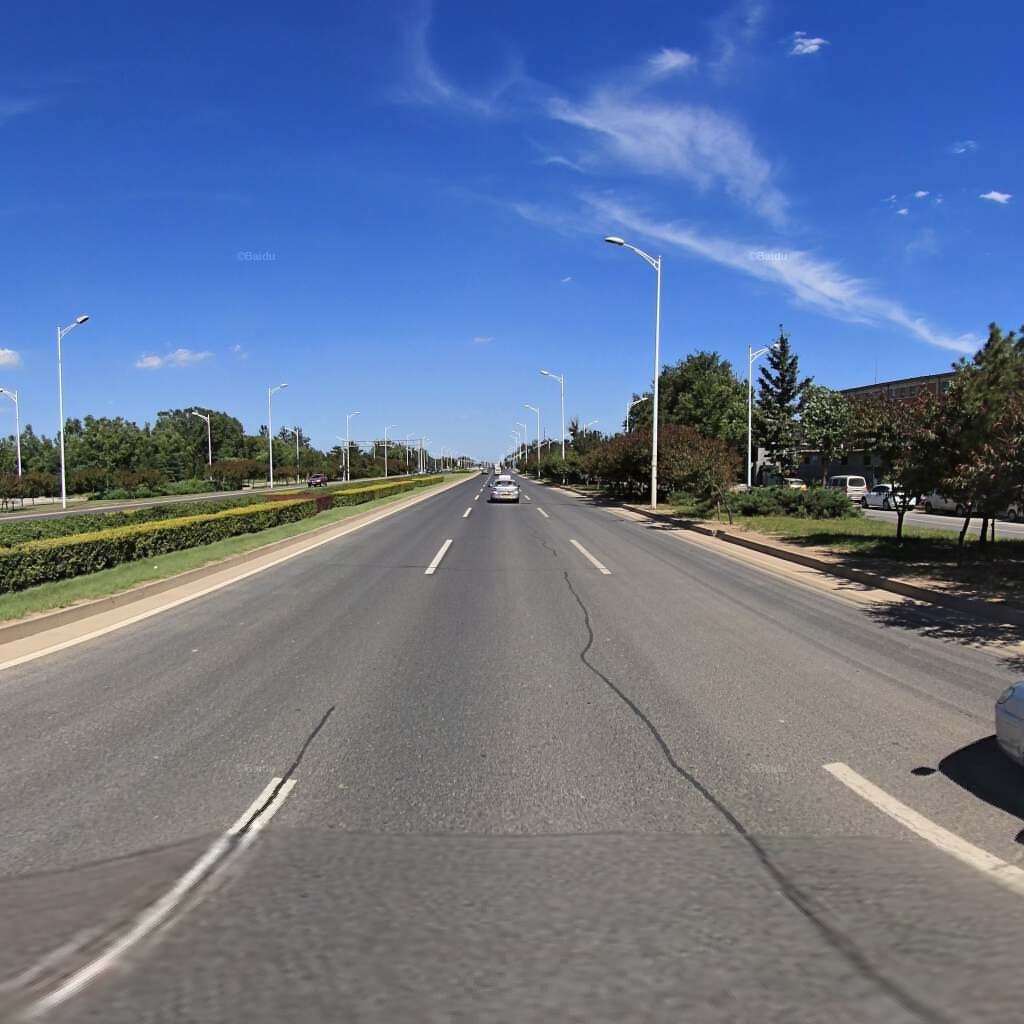
Region: Haidian
Road damage annotations: transverse patch, longitudinal patch, longitudinal patch, longitudinal patch